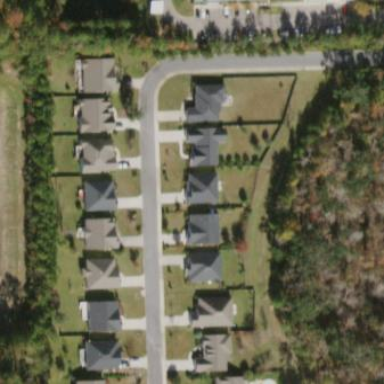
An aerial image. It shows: Residential area composed of single-family homes.